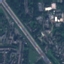
Land use / land cover: Highway